Field crop: maize
Growth stage: 2
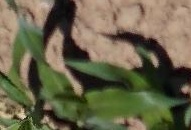
Species: maize